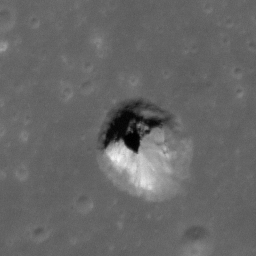
Pit: Southwest Mare Fecunditatis Pit
Host crater: Mare Fecunditatis
Host type: mare
Lunar coordinates: latitude -6.752, longitude 42.759